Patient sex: M
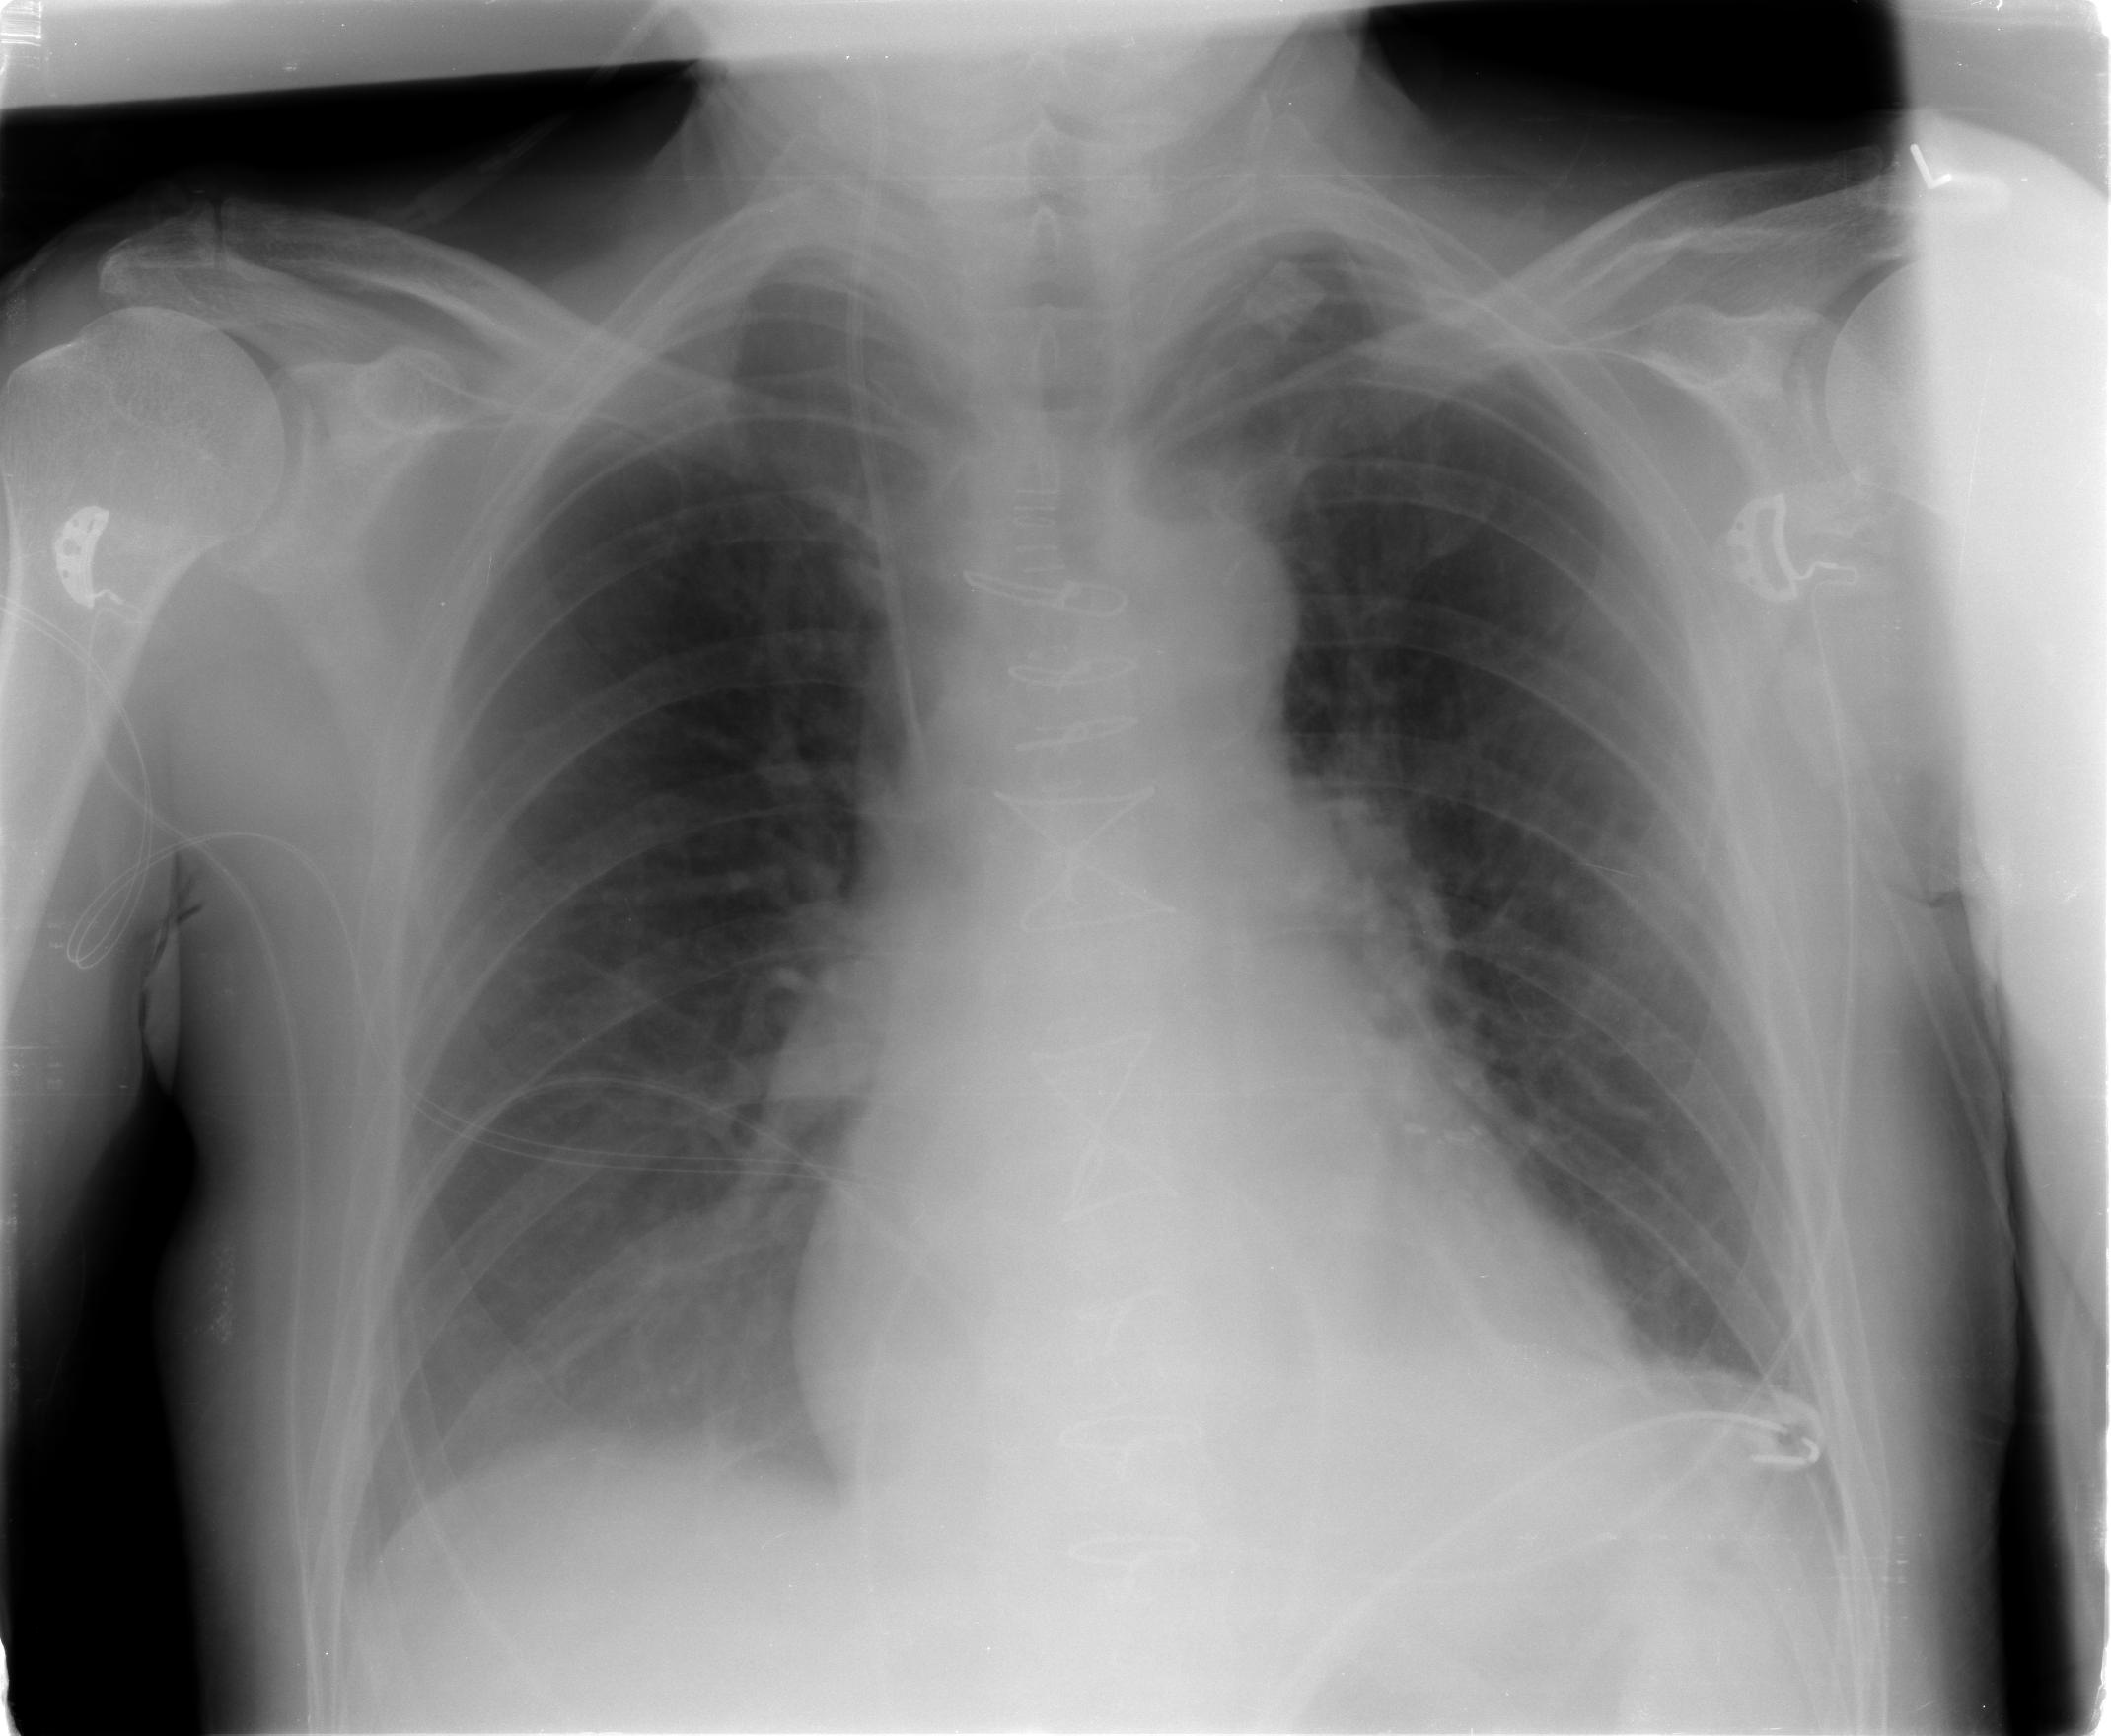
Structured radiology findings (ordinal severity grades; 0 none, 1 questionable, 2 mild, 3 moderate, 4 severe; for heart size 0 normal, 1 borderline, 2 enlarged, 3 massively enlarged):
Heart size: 1
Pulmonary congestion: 0
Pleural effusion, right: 1
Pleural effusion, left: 0
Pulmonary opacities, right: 0
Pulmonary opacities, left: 0
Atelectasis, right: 2
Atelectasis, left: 0